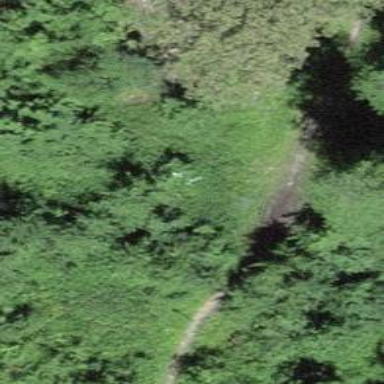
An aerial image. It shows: Culvert tunnel.